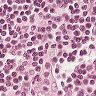
Metastatic tissue present: no